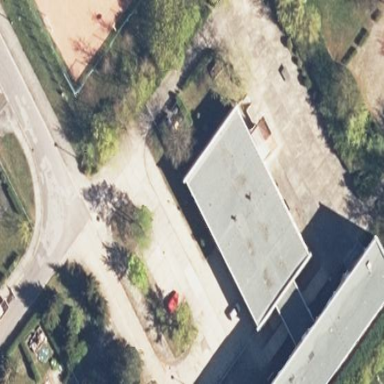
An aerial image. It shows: School building.